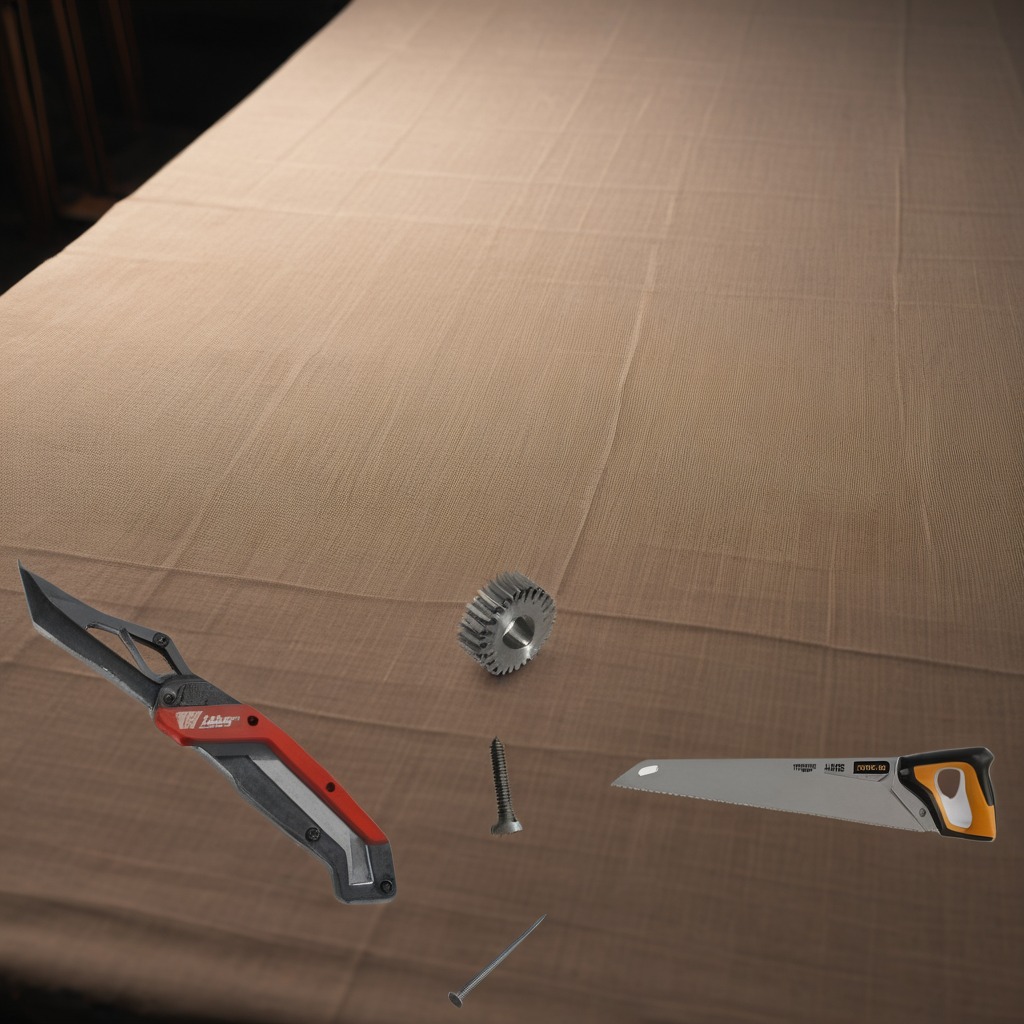
A steel gear with teeth, a utility knife, a metal machine screw, an iron nail, and a handheld metal saw are lying on the wooden table.